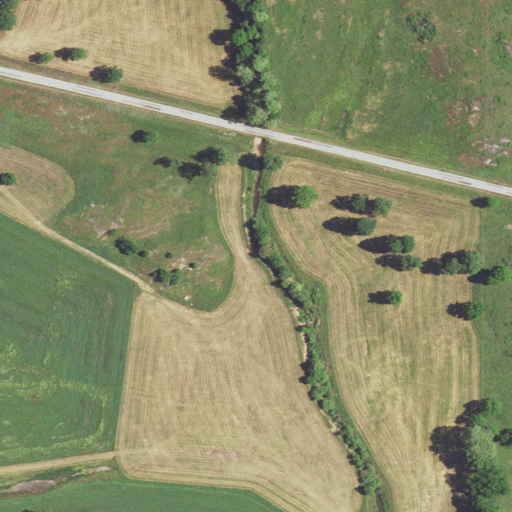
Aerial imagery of valley in Missouri named Sherry Hollow containing pasture, open development, low intensity development, and grassland